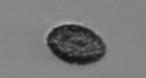
Label: Pseudochattonella_farcimen